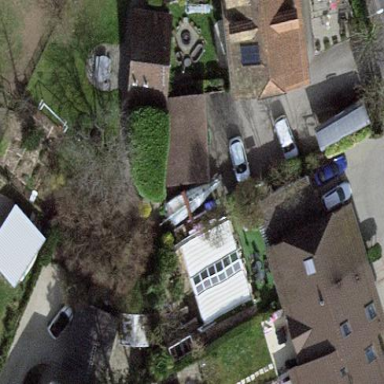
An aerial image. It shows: Garden surrounded by fence.